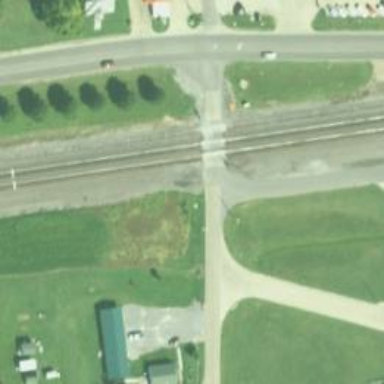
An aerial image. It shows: Railway level crossing.